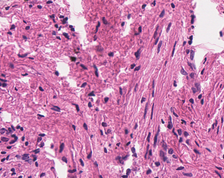
Tumor epithelial tissue: no
Tumor-associated stroma tissue: no
Normal tissue: yes